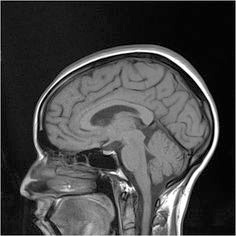
Label: notumor